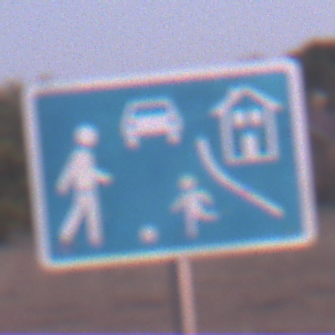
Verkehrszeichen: BeginnVerkehrsberuhigterBereich
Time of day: SunriseSunset
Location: Outdoor (Nature)
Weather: Clear
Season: NotSpecified
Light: Natural